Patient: sex F, age 29
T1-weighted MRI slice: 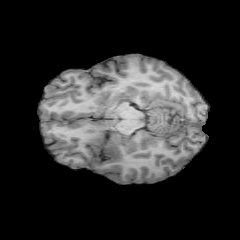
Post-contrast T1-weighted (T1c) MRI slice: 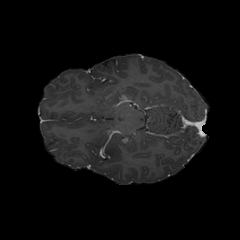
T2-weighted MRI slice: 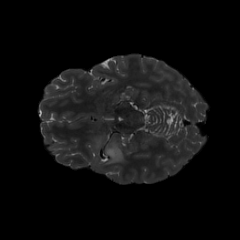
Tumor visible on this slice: yes
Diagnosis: Astrocytoma, IDH-mutant
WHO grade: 2